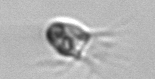
Label: Balanion